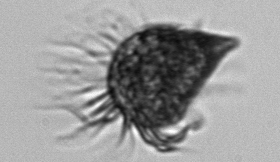
Label: Strombidium_wulffi